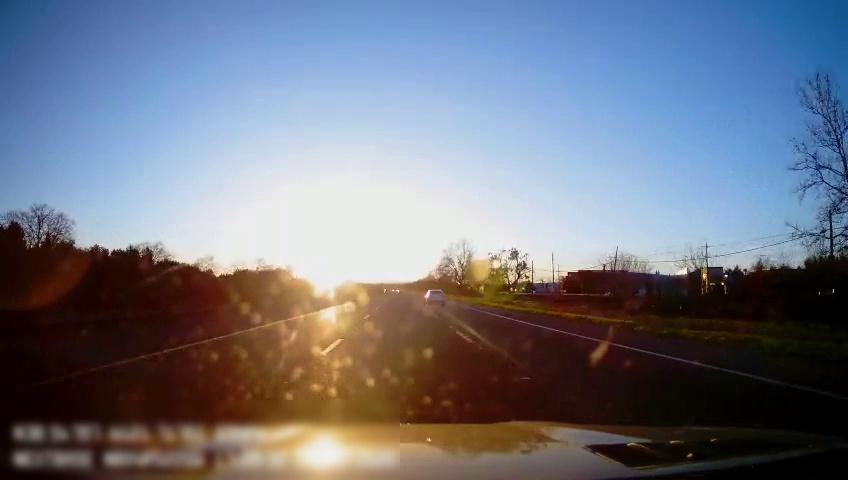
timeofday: Day
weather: Sunny
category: Drivable Space
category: Vehicles | Car
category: Lanes | Alternate Lane
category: Lanes | Current Lane
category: Lanes | Current Lane
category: Lanes | Alternate Lane